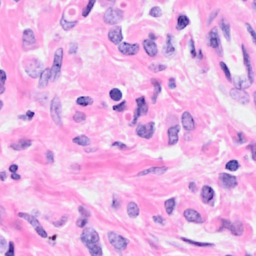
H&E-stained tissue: Breast